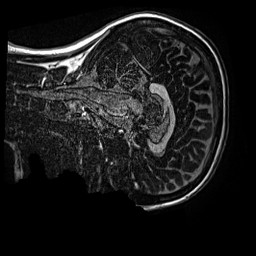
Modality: MP2RAGE
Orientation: sagittal
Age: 11
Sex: female
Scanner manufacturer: siemens
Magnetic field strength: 3 T
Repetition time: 4 s
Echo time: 0.00299 s